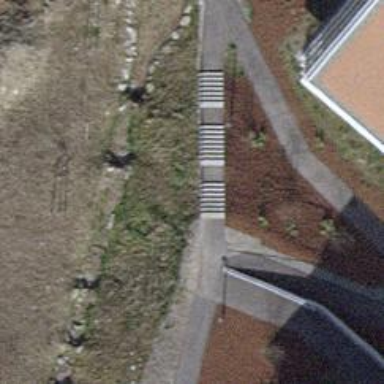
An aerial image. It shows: Set of steps on the road.